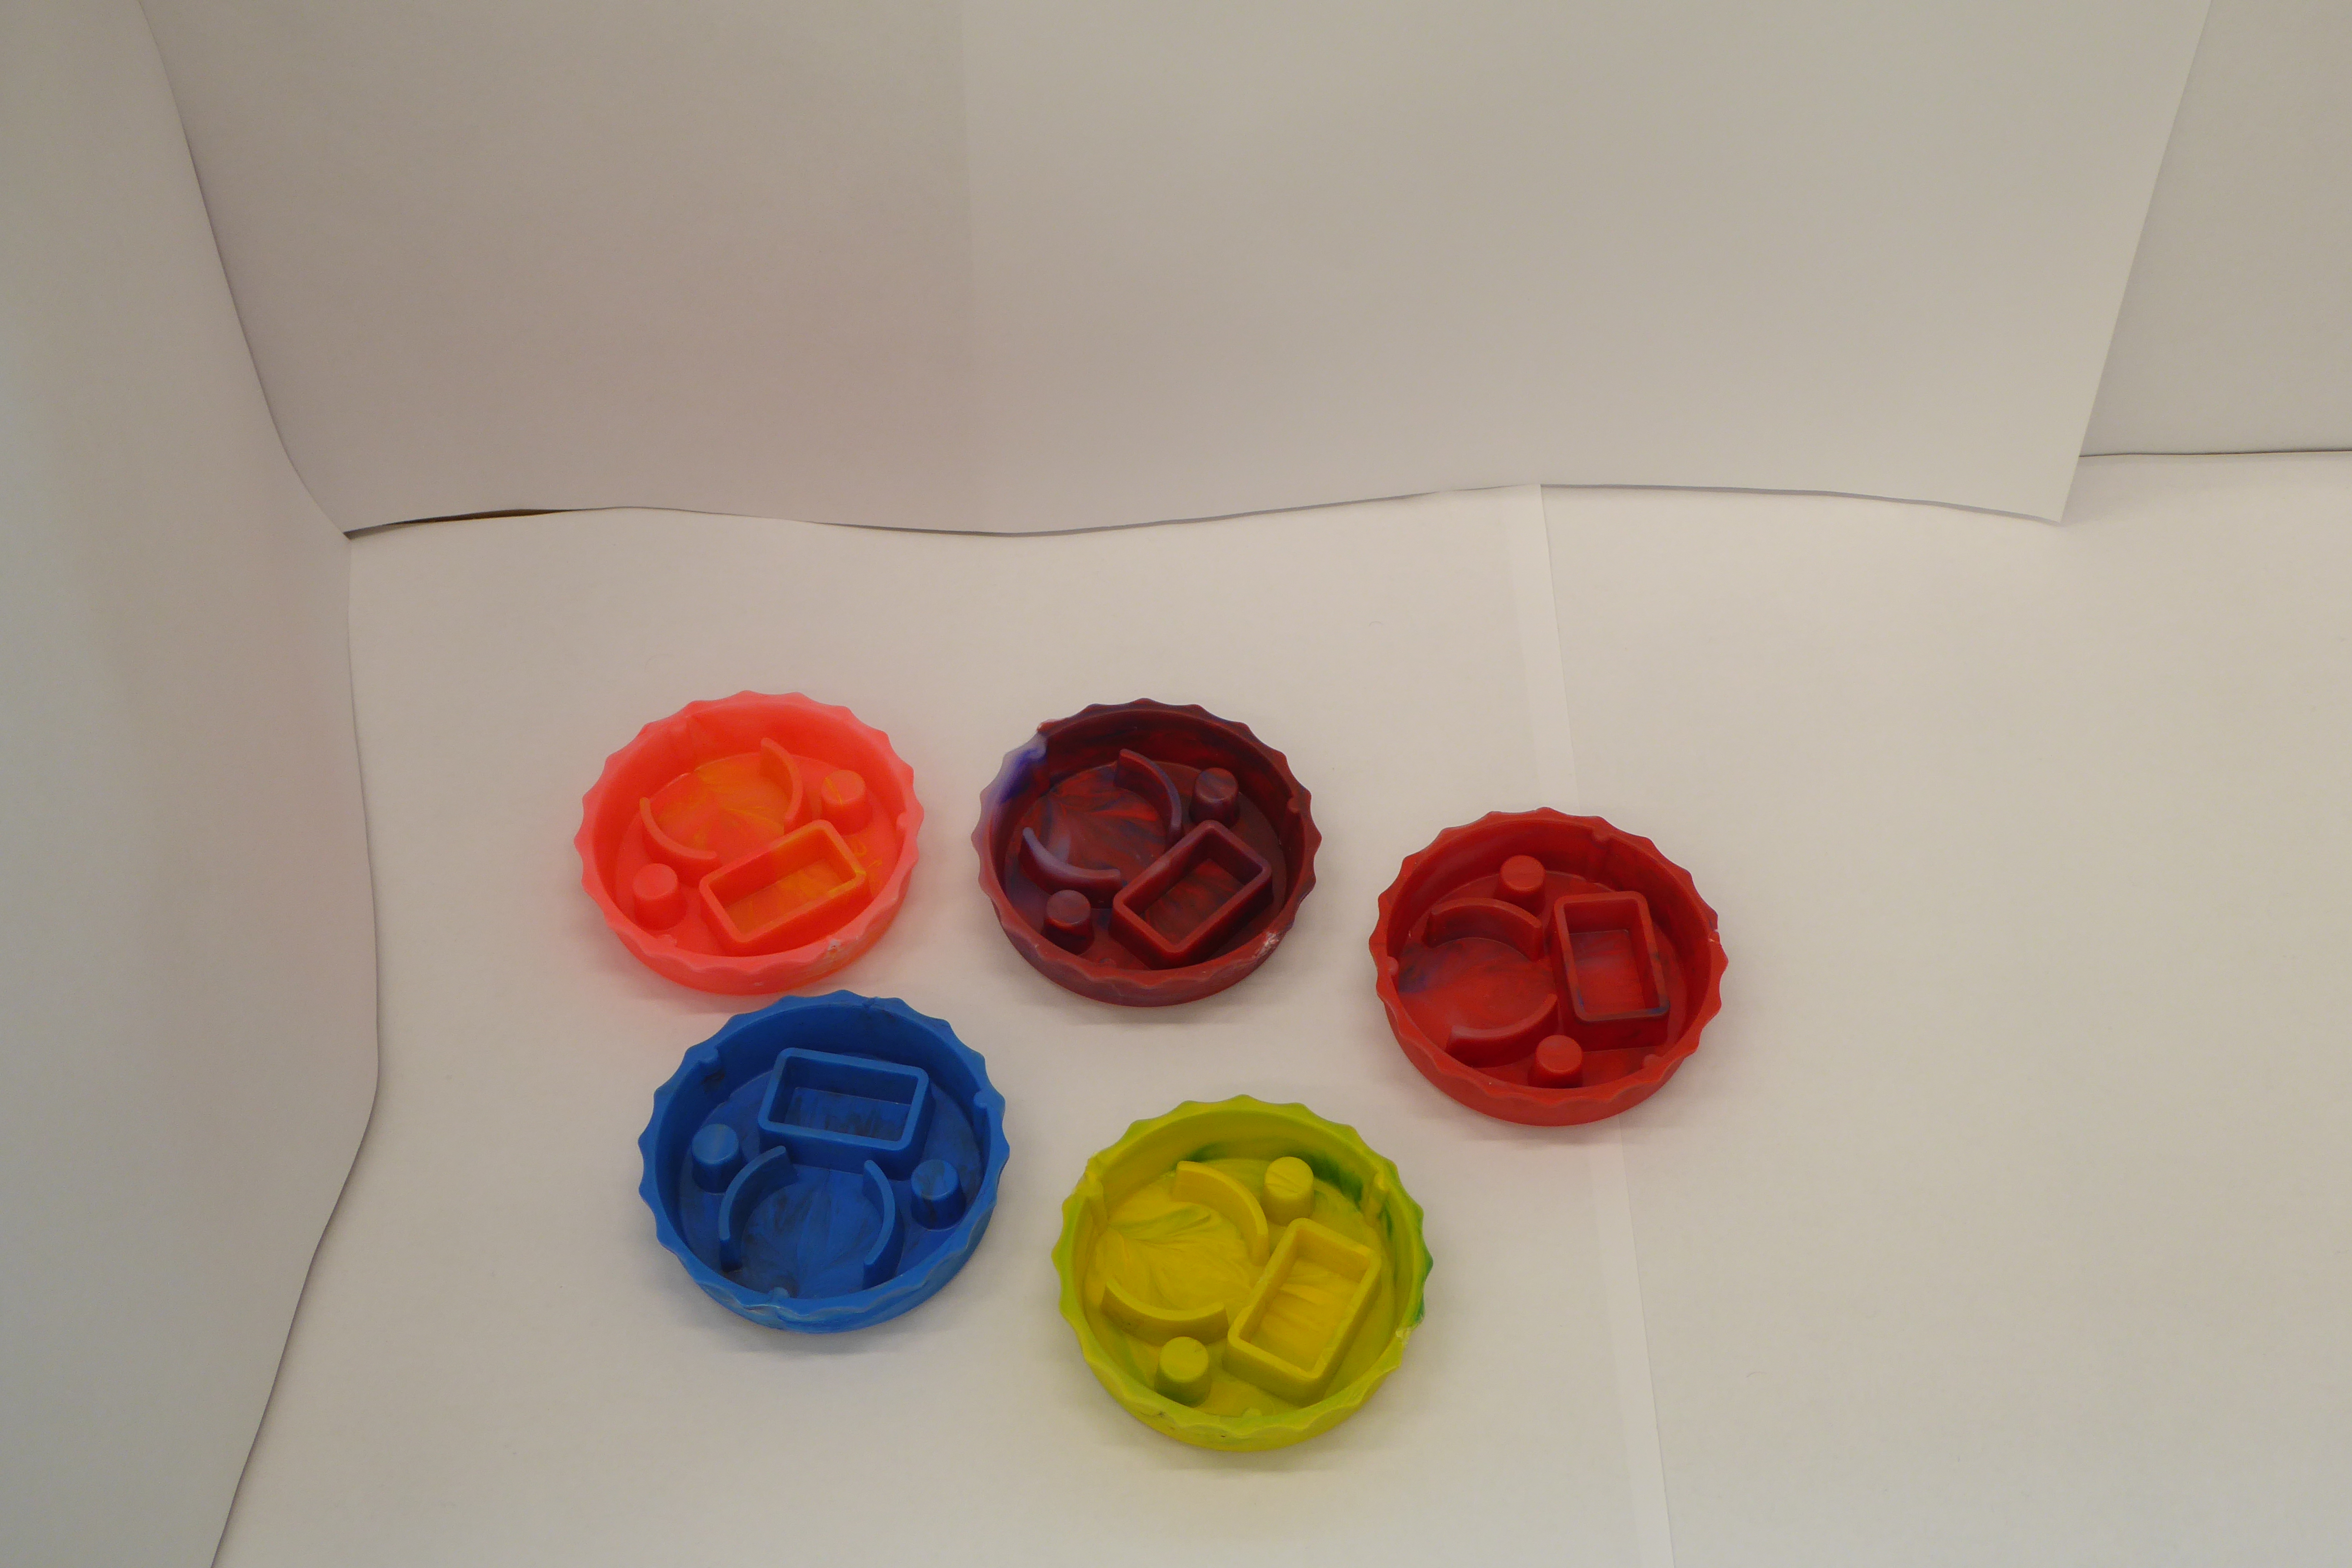
Label: Bottle Opener - Cover